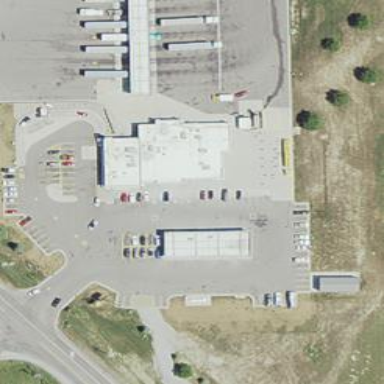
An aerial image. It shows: Convenience shop.